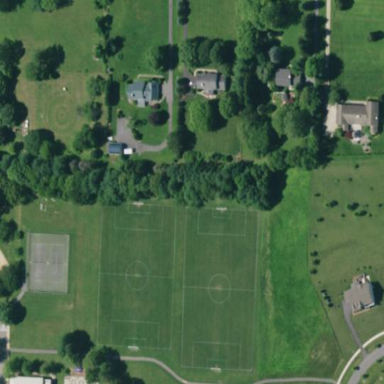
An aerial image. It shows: Local park with the designation of "Local Park" for leisure land protection.